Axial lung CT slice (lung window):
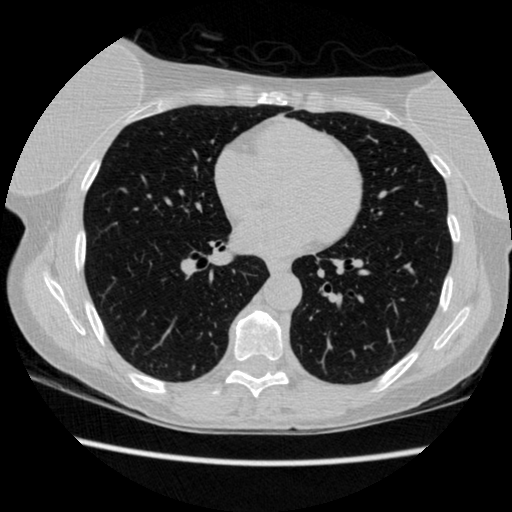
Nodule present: no